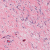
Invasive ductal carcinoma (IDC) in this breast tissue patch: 0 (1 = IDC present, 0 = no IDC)